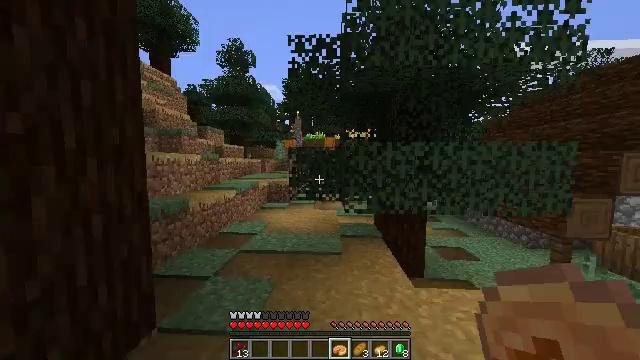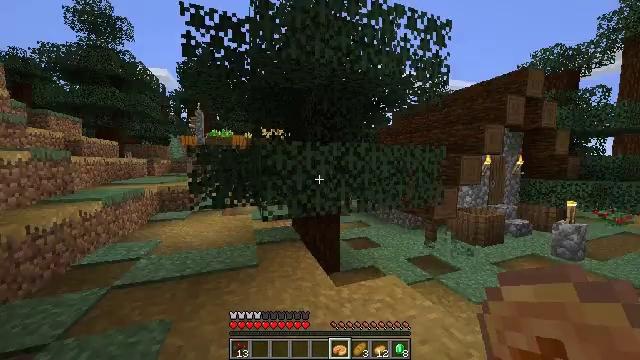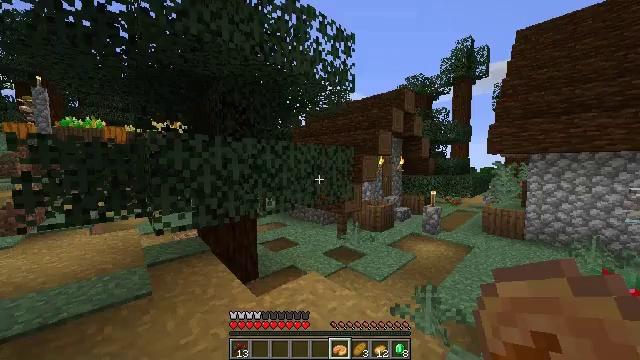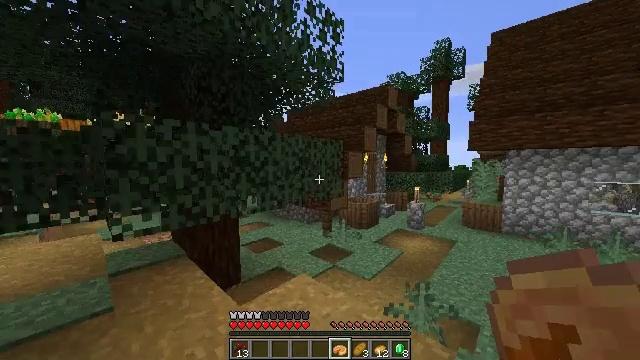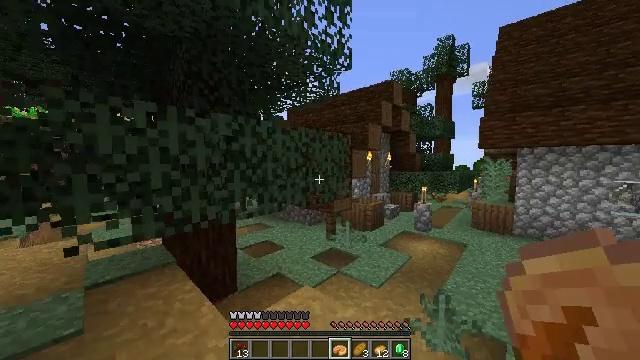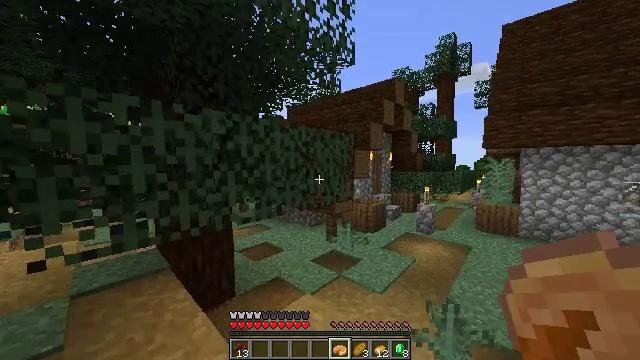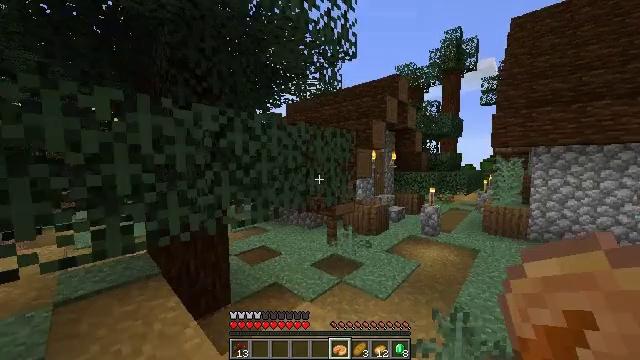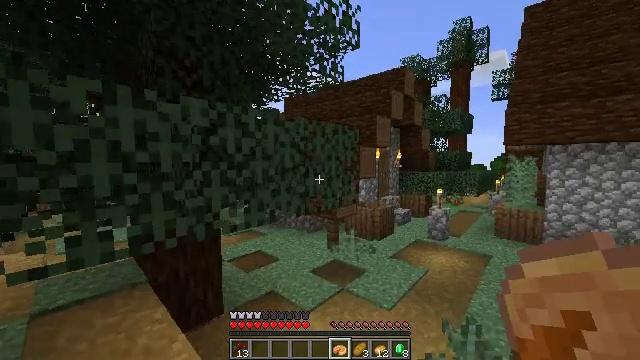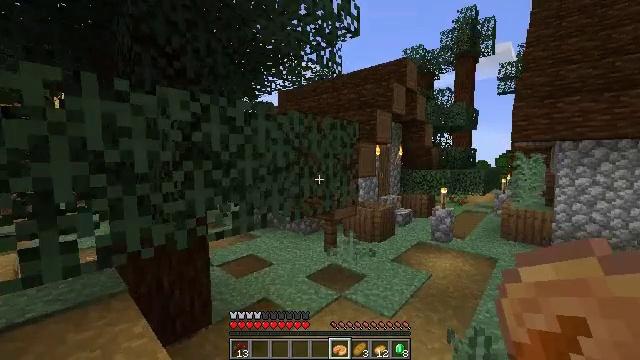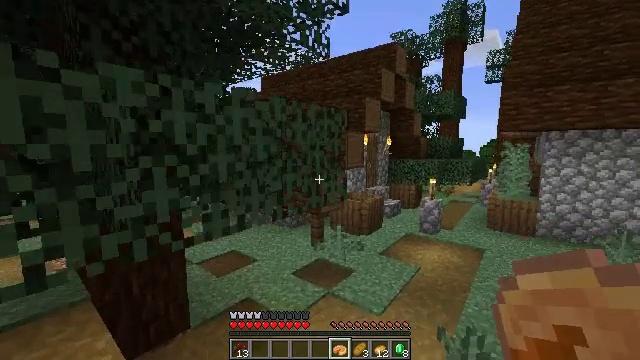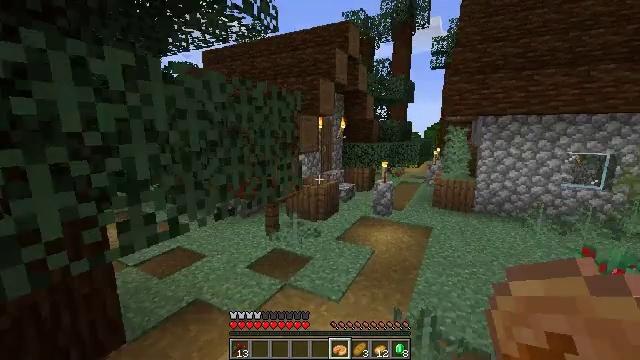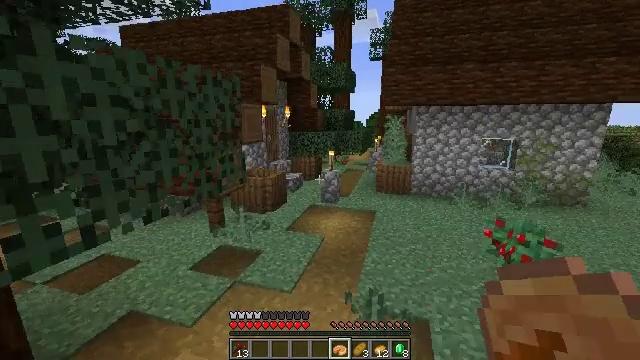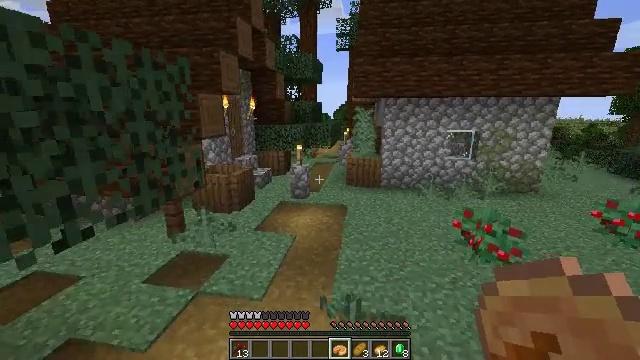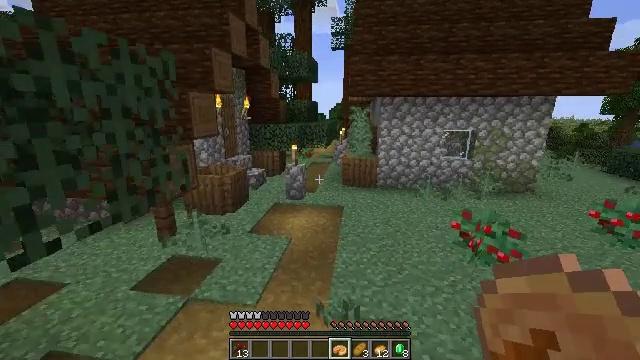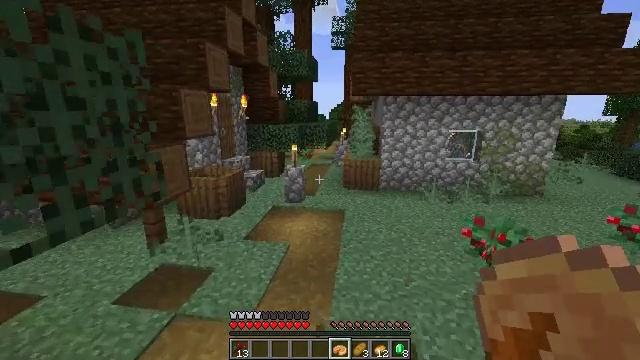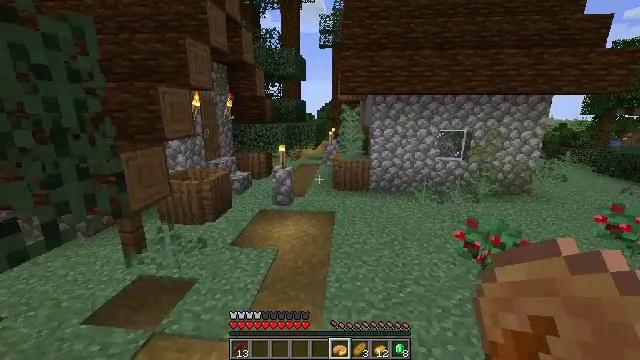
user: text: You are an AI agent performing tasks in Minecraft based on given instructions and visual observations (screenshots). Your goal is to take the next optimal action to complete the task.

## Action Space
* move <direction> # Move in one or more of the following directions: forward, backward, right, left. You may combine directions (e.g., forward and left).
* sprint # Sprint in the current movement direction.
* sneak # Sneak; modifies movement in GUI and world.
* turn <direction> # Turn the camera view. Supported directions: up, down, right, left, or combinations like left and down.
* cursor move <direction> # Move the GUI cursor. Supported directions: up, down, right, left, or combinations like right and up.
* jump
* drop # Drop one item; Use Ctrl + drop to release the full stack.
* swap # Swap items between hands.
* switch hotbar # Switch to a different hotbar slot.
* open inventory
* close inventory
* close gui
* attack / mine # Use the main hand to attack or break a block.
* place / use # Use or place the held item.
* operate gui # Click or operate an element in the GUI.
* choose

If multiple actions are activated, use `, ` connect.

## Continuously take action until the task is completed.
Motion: motion action
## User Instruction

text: Mine the purple carpet for reuse.
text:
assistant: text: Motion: move forward, turn right
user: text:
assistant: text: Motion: move forward, turn right
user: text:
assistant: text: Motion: move forward, turn right
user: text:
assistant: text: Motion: move forward
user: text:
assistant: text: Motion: no_op
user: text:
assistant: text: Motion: no_op
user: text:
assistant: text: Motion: no_op
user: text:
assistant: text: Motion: move forward
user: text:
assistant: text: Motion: move forward, turn right and down
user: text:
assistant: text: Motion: move forward, turn right and down
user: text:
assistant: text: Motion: move forward, turn right and down
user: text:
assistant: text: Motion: move forward, turn right and down
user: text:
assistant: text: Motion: move forward, turn right
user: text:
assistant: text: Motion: move forward
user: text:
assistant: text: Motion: move forward, turn right
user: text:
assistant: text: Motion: move forward, turn right
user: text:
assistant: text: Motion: move forward
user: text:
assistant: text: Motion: move forward
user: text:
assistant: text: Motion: move forward and move left, turn right
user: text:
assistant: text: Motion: move forward and move left, turn right and up
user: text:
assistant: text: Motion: move forward and move left, turn right and up
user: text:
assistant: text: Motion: move forward and move left, turn right and up
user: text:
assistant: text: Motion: move forward and move left, turn right
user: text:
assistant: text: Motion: move forward and move left, turn right
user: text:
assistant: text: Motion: move forward
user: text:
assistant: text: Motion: move forward
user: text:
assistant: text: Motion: move forward, turn right
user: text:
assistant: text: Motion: move forward, turn right
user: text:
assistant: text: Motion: move forward and move left, turn right
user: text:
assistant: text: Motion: move forward and move left, turn right